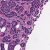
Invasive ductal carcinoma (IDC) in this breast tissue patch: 1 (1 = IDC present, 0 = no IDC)